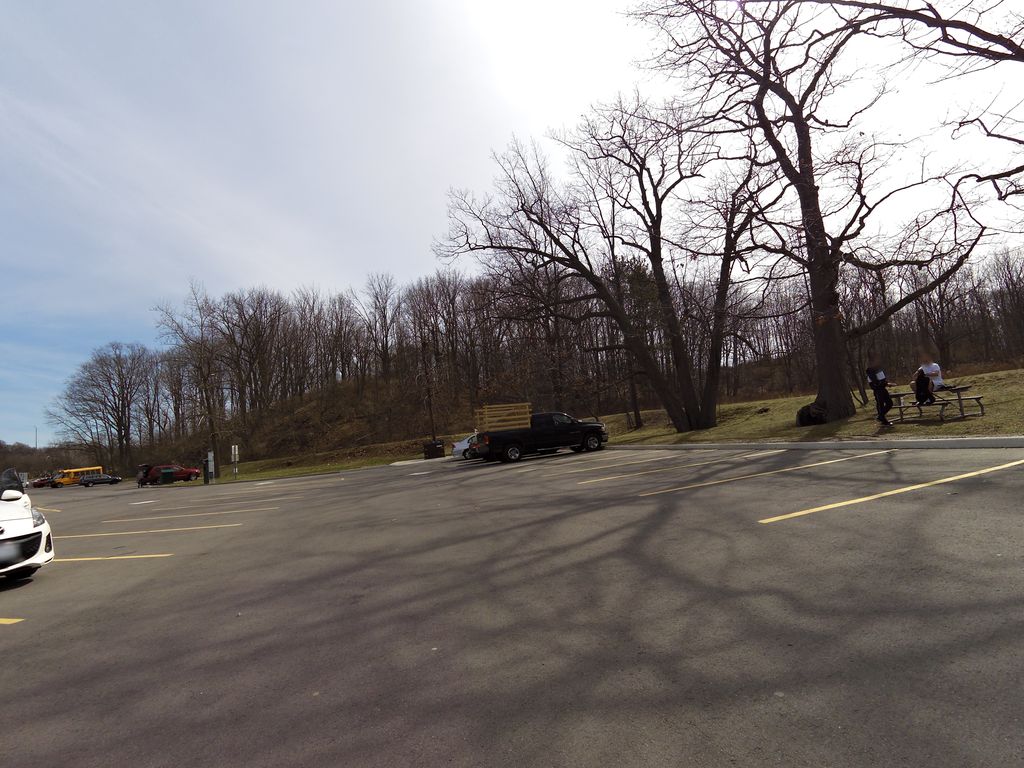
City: hamilton